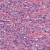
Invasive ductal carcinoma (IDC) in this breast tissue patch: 1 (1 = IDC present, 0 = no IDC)